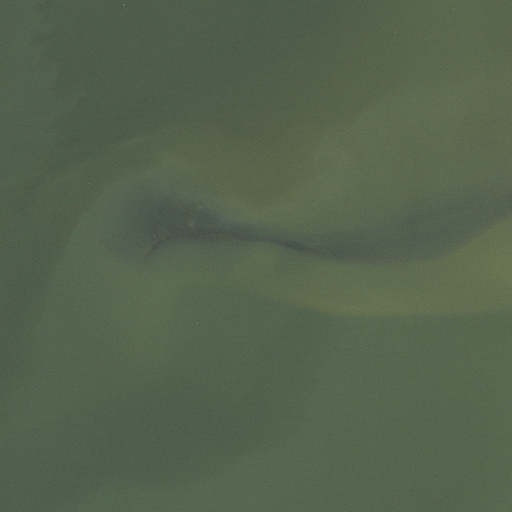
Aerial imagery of island in Maryland named White Point Island containing only open water